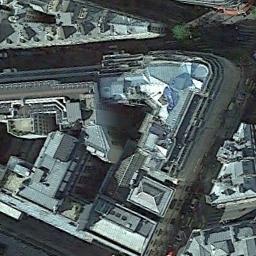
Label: commercial_area